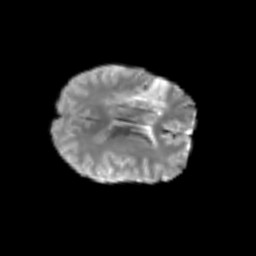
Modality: T2w
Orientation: axial
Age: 57
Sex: female
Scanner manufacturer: siemens
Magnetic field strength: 3 T
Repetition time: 5.6 s
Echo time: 0.082 s